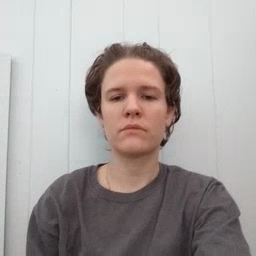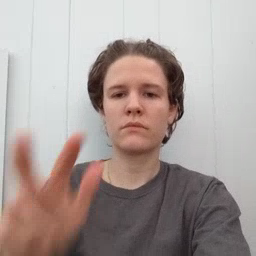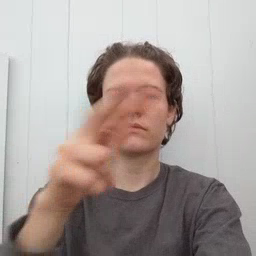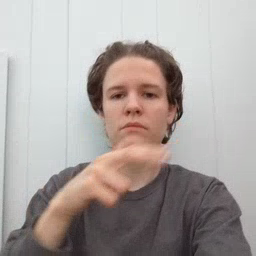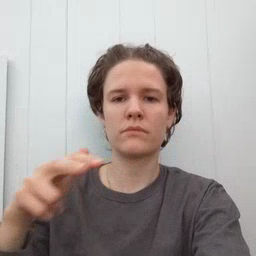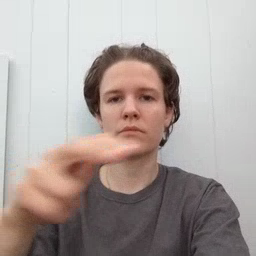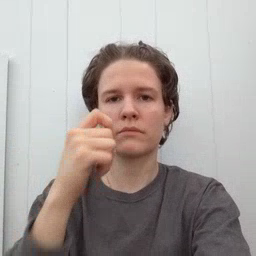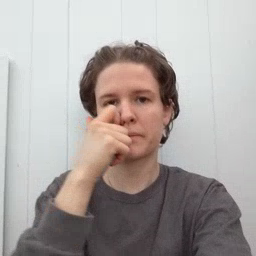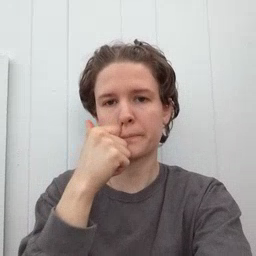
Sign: helicopter